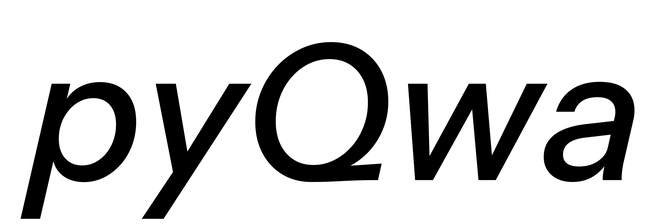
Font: InstrumentSans-Italic_Medium_Italic